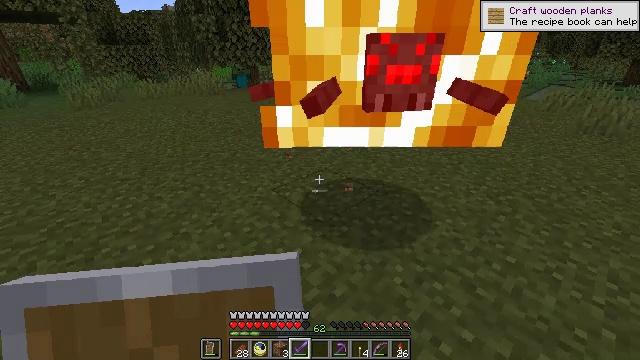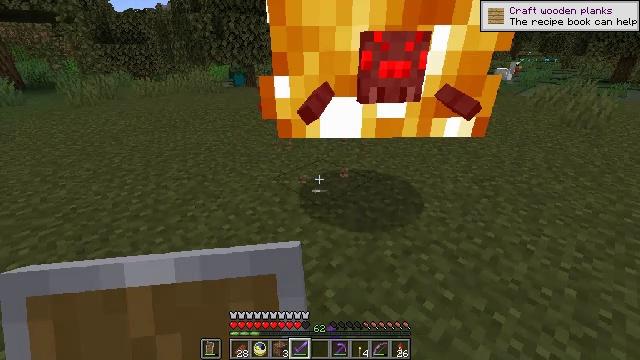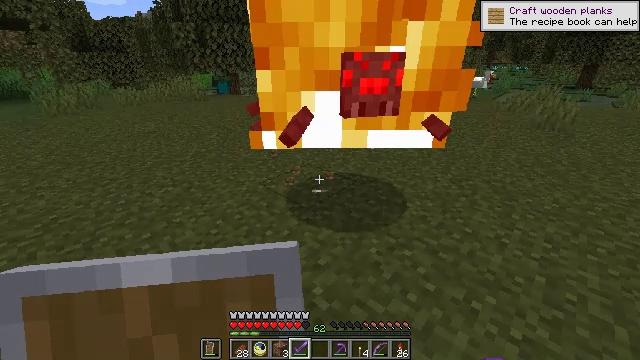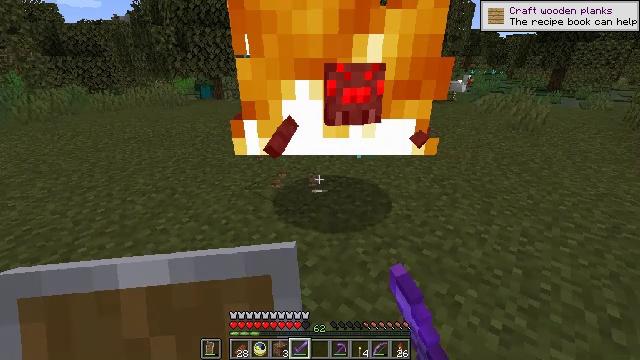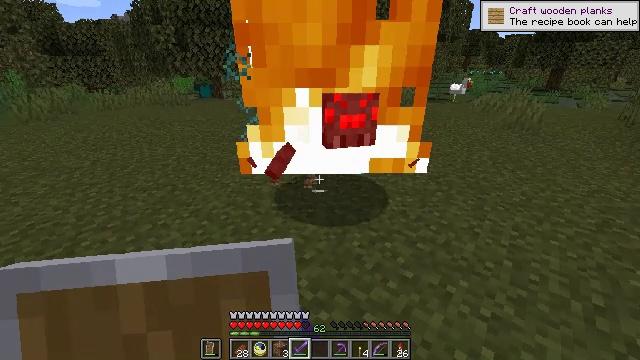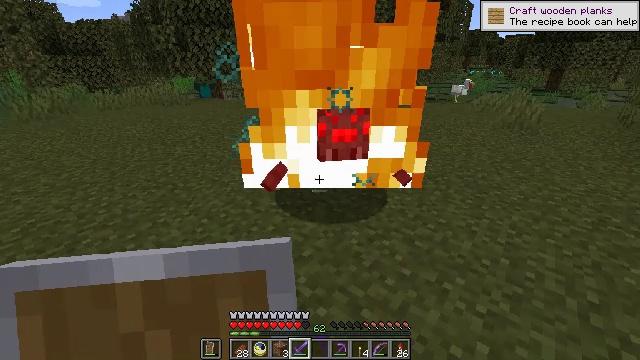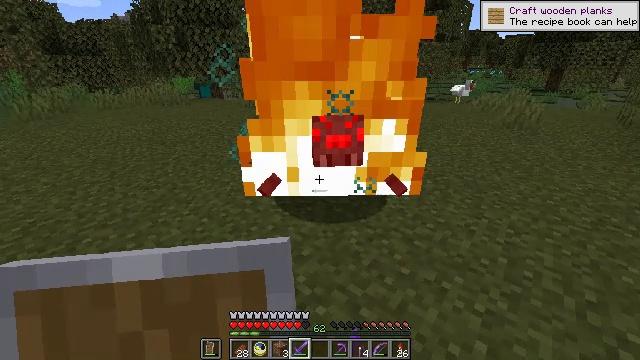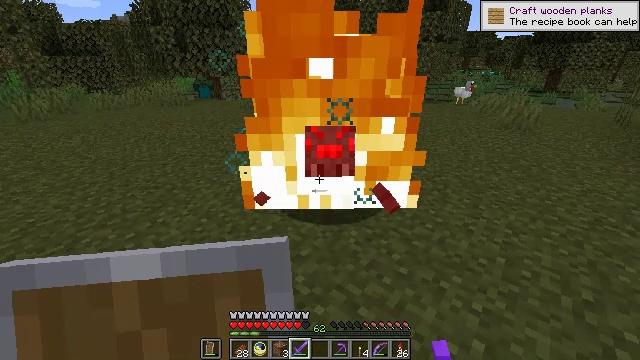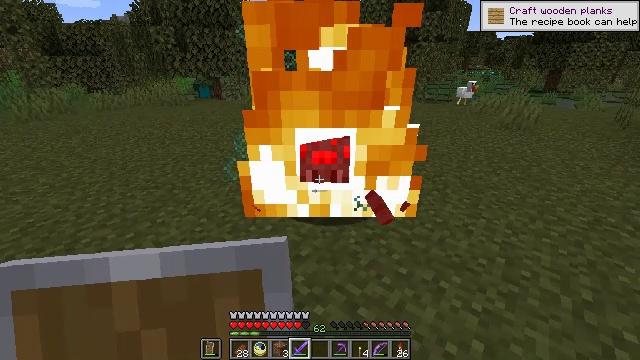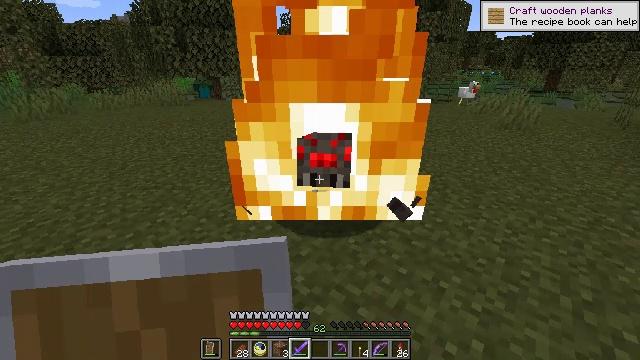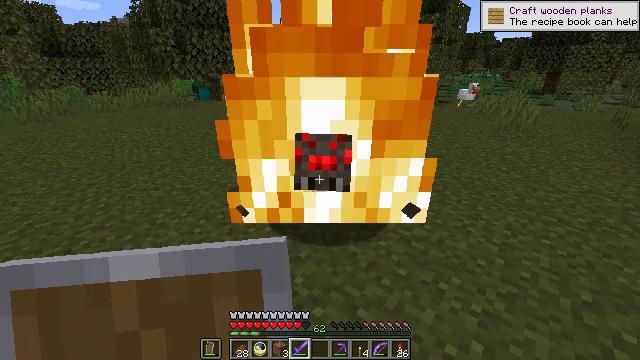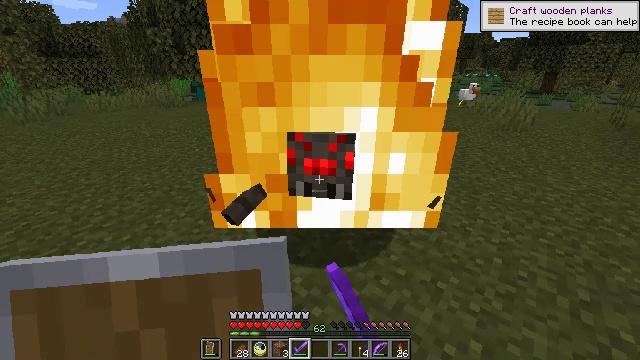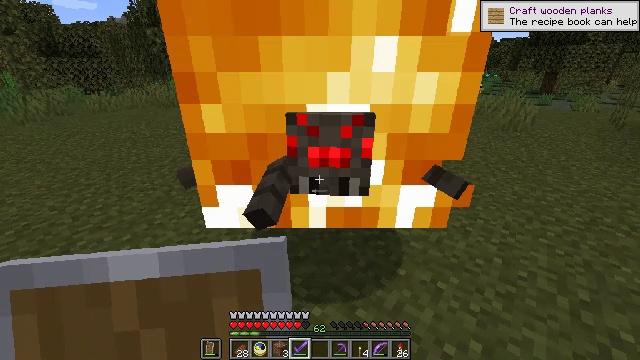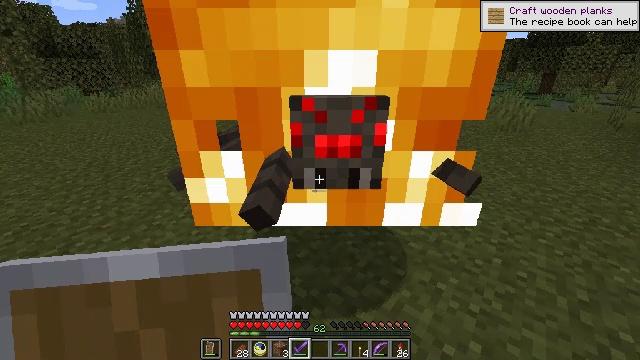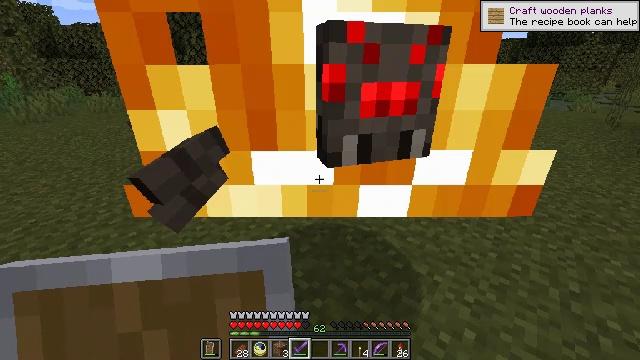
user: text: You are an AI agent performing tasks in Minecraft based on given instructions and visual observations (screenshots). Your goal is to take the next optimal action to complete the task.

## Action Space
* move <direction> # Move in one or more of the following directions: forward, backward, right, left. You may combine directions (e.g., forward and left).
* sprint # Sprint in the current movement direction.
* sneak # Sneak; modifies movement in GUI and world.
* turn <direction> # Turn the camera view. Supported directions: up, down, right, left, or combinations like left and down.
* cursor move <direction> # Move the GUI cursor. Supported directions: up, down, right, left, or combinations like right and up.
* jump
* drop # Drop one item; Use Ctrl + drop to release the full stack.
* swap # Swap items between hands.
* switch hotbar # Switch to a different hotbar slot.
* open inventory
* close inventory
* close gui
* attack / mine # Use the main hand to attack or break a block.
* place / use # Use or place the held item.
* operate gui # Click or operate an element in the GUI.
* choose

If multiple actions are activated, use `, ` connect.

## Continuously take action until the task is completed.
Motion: motion action
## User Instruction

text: Kill mobs.
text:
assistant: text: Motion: move back, attack / mine
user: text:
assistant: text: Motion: turn right and up, attack / mine
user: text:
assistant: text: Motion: turn right, attack / mine
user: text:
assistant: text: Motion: attack / mine
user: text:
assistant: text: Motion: attack / mine
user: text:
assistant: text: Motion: attack / mine
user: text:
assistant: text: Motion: no_op
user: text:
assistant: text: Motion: no_op
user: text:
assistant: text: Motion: no_op
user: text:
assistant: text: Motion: attack / mine
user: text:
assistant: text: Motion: attack / mine
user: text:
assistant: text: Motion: attack / mine
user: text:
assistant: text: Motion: no_op
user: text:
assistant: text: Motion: move back, attack / mine
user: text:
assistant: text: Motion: attack / mine